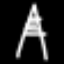
Label: The Eiffel Tower